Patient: sex F, age 58
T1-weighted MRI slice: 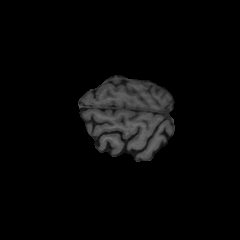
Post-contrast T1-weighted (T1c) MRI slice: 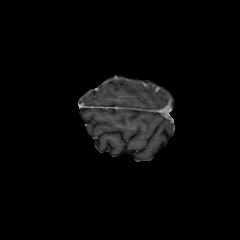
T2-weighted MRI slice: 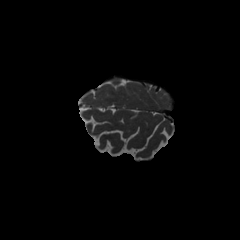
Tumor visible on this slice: no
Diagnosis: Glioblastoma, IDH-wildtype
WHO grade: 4